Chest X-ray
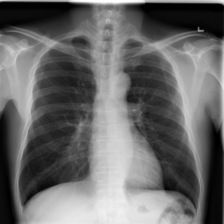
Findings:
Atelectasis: negative
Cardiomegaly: negative
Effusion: negative
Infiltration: positive
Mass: negative
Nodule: negative
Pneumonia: negative
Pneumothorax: negative
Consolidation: negative
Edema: negative
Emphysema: negative
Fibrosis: negative
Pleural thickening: negative
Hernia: negative